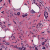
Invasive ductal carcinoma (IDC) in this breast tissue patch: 1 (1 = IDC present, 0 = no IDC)